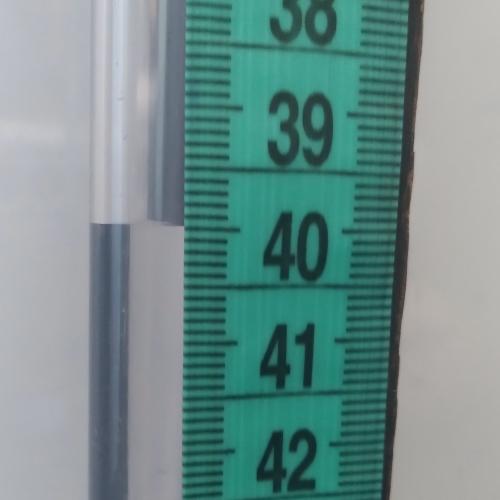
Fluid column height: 40.0 cm